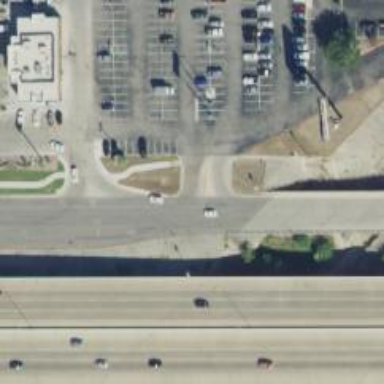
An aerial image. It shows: Secondary road with frontage road alongside.